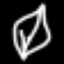
Label: leaf